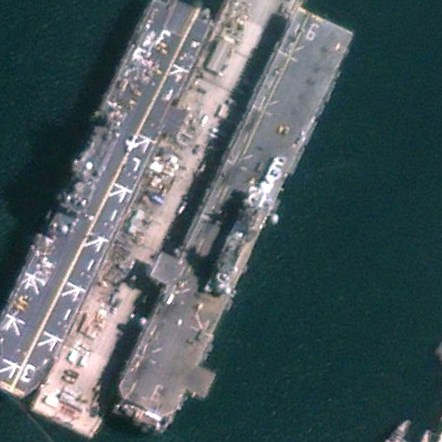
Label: assault